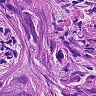
Metastatic tissue present: yes